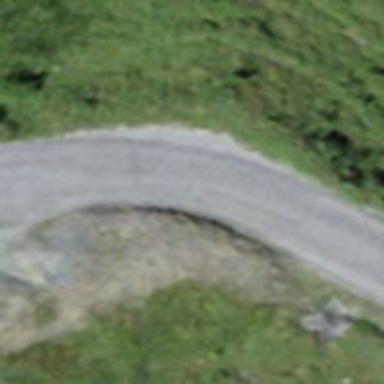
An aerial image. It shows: Unclassified road with compacted surface.